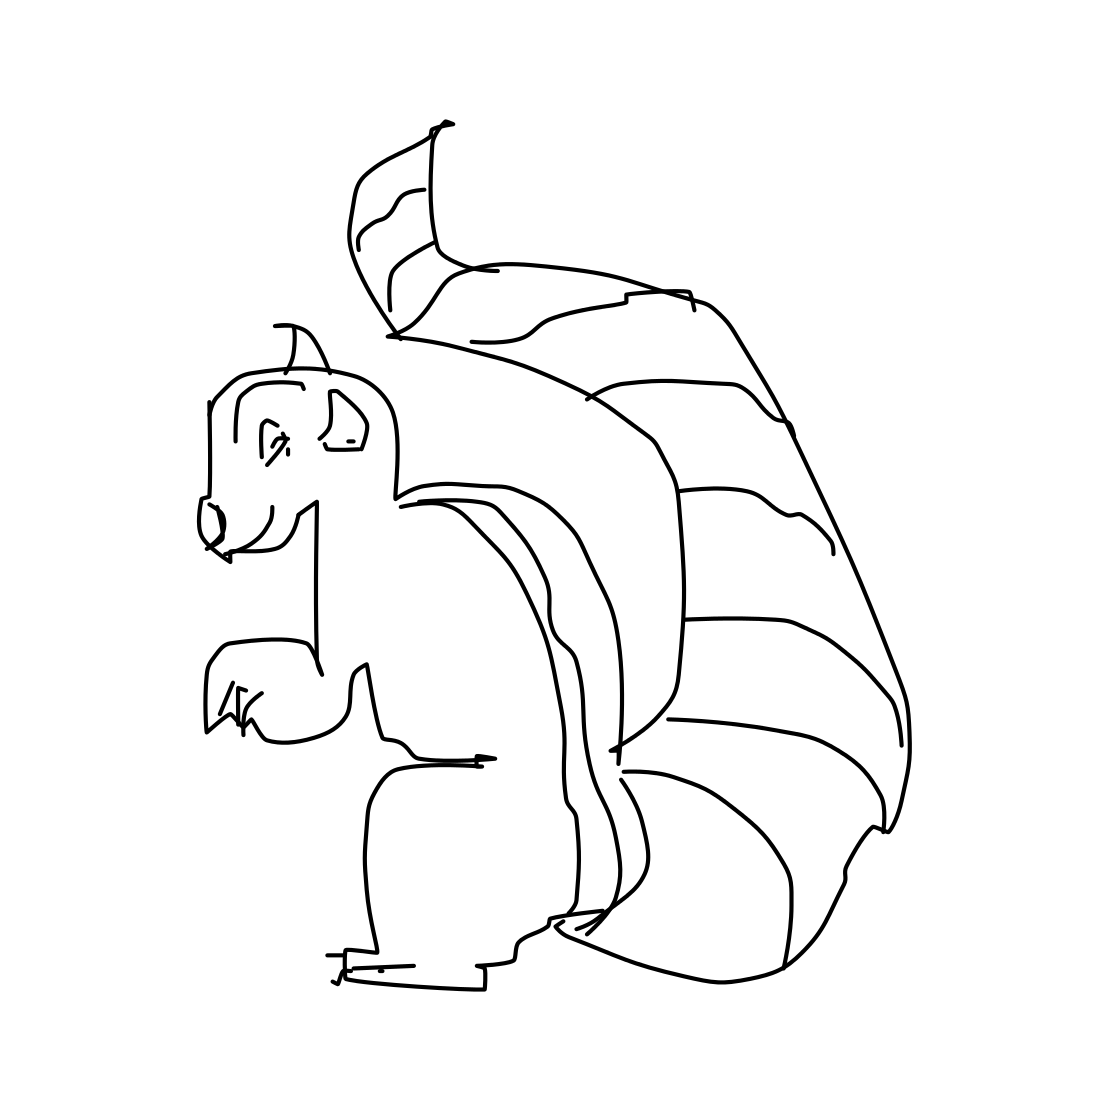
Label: squirrel